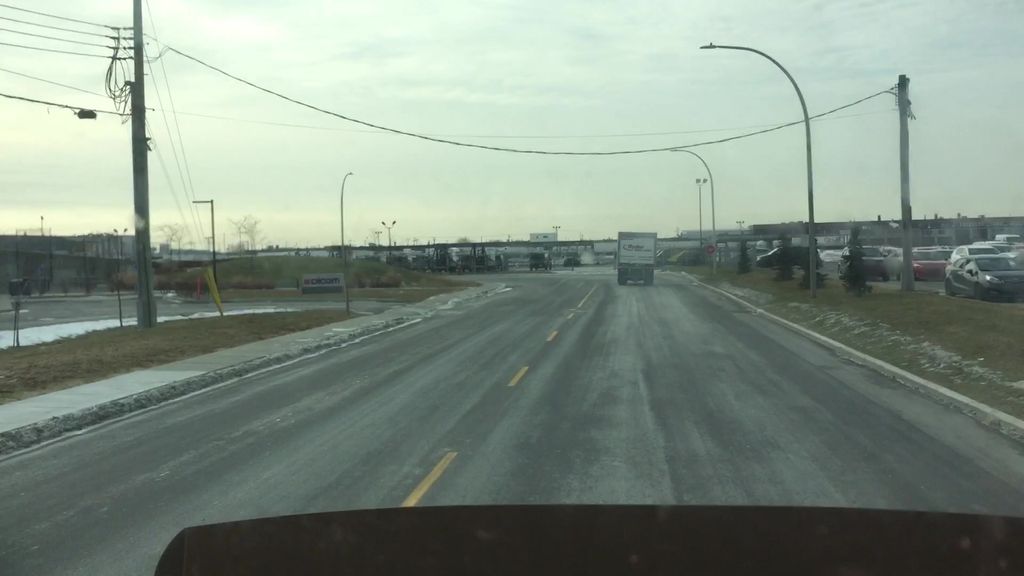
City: montreal